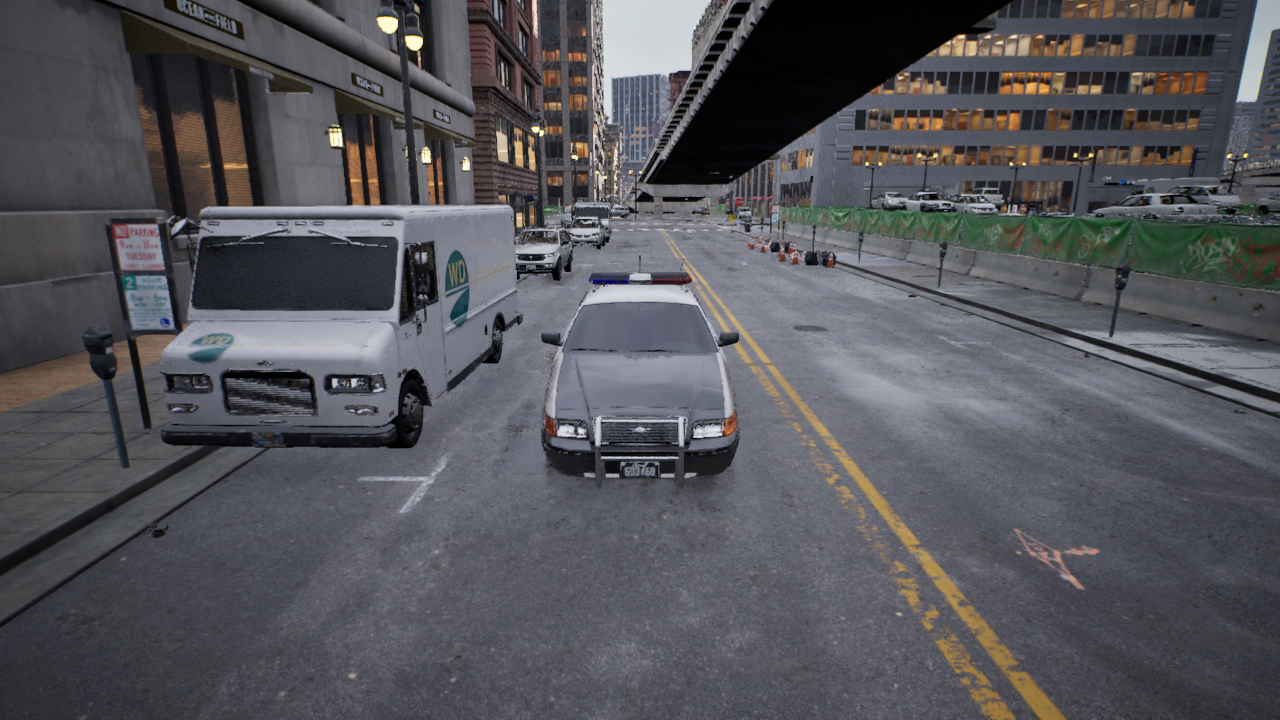
Venue: downtown
Lighting: clear day
Vehicle rig: sedan